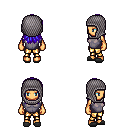
a pixel art fantasy rpg character, female body template, human, tanned skin, steel chest armor, gold greaves, blue unkempt hairstyle, chain hood, gray slippers, four views (front, back, left, right), 2x2 character sprite sheet, small pixel art, hard edges, no anti-aliasing